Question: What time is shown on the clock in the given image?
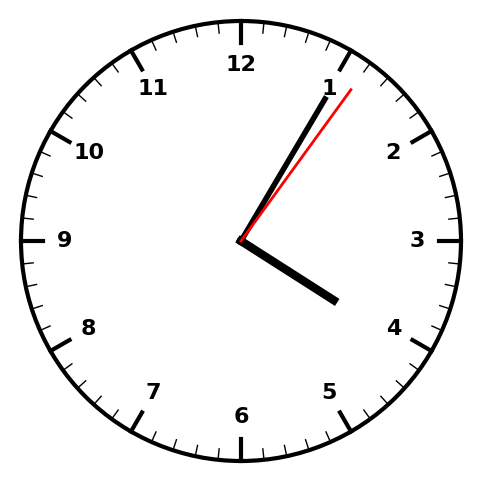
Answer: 04:05:06